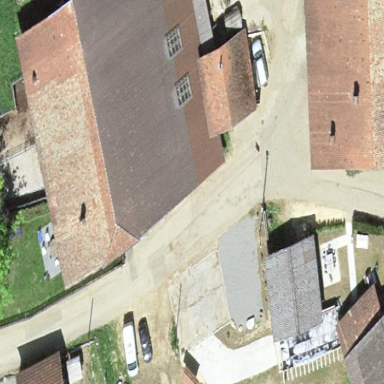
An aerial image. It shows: Farm auxiliary building.